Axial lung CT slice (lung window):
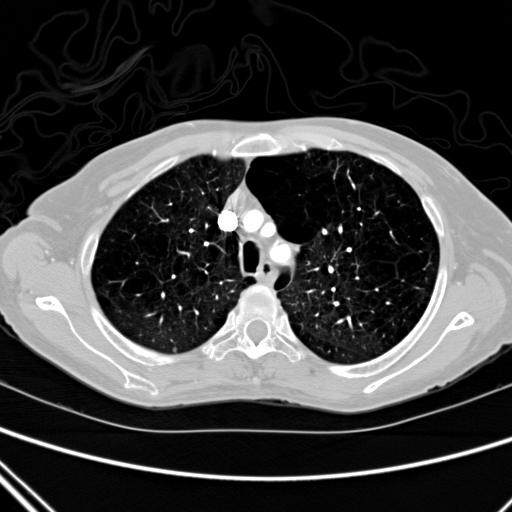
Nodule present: yes
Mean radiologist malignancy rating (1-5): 1